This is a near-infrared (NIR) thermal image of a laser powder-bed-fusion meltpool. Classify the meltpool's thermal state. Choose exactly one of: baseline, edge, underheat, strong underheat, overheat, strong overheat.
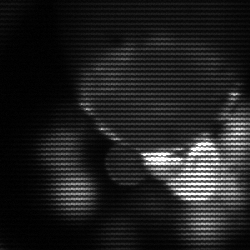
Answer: edge